Question: Is there a way using jsoup to remove table cells from the results if they are empty?
The code I have below gathers the information nicely but when I put it into a listview the empty cells show up as empty rows of the list view,
also
how can I insert a empty row into the list view after a certain amount of rows?
I know...first I don't want empty rows then I want to specify where I want empty rows.
Code...
'''
public class MainActivity extends Activity{
TextView textView1;
ListView shippingList;
public static final String APP_PREFERENCES = "AppPrefs";
SharedPreferences settings;
SharedPreferences.Editor prefEditor;
@Override
public void onCreate(Bundle savedInstanceState) {
super.onCreate(savedInstanceState);
setContentView(R.layout.main_activity);
//rest of the code
textView1 = (TextView)findViewById(R.id.textView1);
shippingList = (ListView) findViewById(R.id.listView1);
settings = getSharedPreferences(APP_PREFERENCES, MODE_PRIVATE);
prefEditor = settings.edit();
new VTSTask().execute();//starts AsyncTask in private class VTSTask to get shipping info
}
private class VTSTask extends AsyncTask<Void, Void, ArrayList<String>> {
ArrayList<String> arr_shipping=new ArrayList<String>();
/**
* @param args
*/
@Override
protected ArrayList<String> doInBackground(Void... params) {
Document doc;
String shippingList;
try {
doc = Jsoup.connect("https://vts.mhpa.co.uk/main_movelistb.asp").timeout(600000).get();
//Elements tableRows = doc.select("table.dynlist tr");
// Elements tableRows = doc.select("table.dynlist tr:not(:eq(0))td:eq(0),td:eq(1),td:eq(2)");//removes Table Rows
Elements tableRows = doc.select("table.dynlist td:eq(0),td:eq(1),td:eq(3),td:eq(4),td:eq(5),td:eq(7),td:eq(8)");
tableRows.size();
for(int i = 1; i < 80; i++){//only allows x results from vts list, from 1 not 0. 0 produces needless results
shippingList = tableRows.get(i).text() +"
";
arr_shipping.add(shippingList);// add value to ArrayList
System.out.println(shippingList);
}
} catch (IOException e) {
// TODO Auto-generated catch block
e.printStackTrace();
}
return arr_shipping;//<< return ArrayList from here
}
@Override
protected void onPostExecute(ArrayList<String> result) {
//TextView tVShipping=(TextView)findViewById(R.id.textView2);
shippingList = (ListView) findViewById(R.id.listView1);
ArrayAdapter<String> adapter =
new ArrayAdapter<String>(MainActivity.this,
android.R.layout.simple_list_item_1,
android.R.id.text1);
for (String shipping_result : result)
{
adapter.add(shipping_result);
}
// Assign adapter to ListView
shippingList.setAdapter(adapter);
}
}
}
'''
snippet from website that I'm parsing...

On the 6th line there is just blank space, sometimes this has information in it sometimes not, so is it possible to filter it out if there is nothing in that cell??
Thanks
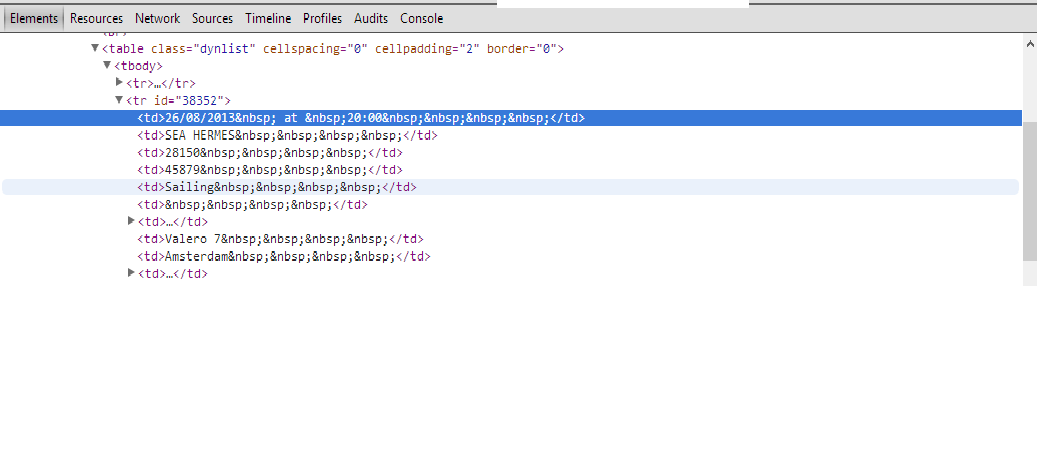
Answer: This should do your job, if you are concerned only about 6 '<td>'
'''
Element element = doc.select("table.dynlist td:eq(5)").first();
if(element!= null && text != null && text.replaceAll("&nbsp;| ", "").isEmpty())
{
element.remove();
}
'''